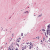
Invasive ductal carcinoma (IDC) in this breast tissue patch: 1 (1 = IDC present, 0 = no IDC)